Interaction volume radius: 10 \u00c5
Interaction volume height: 20 \u00c5
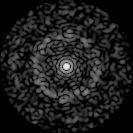
Disorder parameter: 0.8096